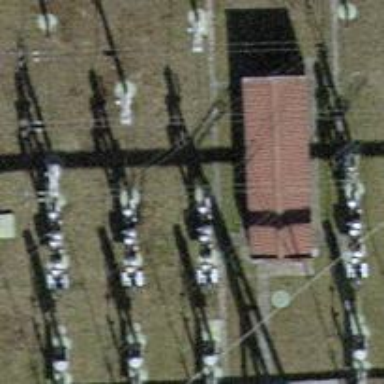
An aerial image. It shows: Insulator used in power equipment.